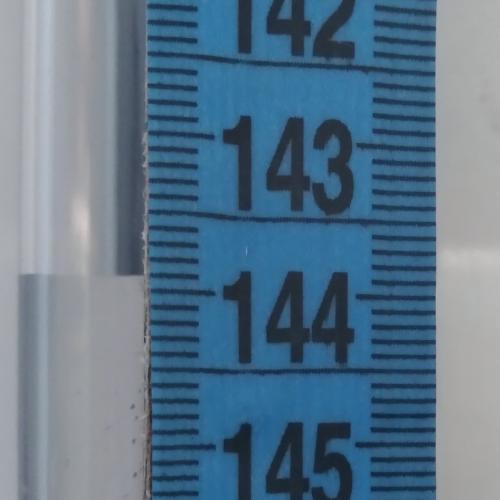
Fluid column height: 143.9 cm